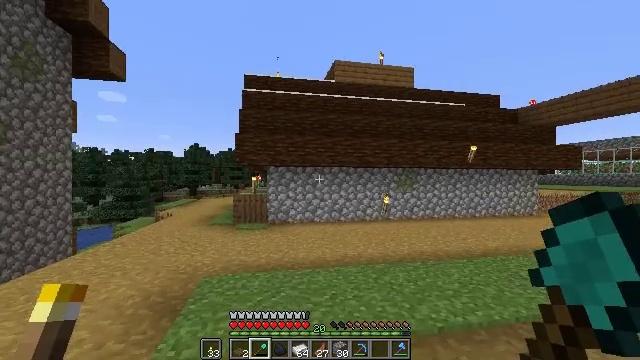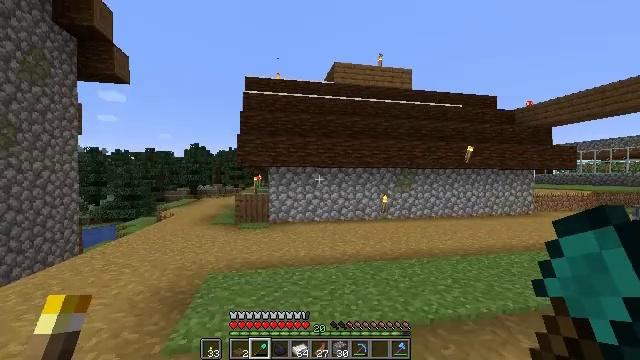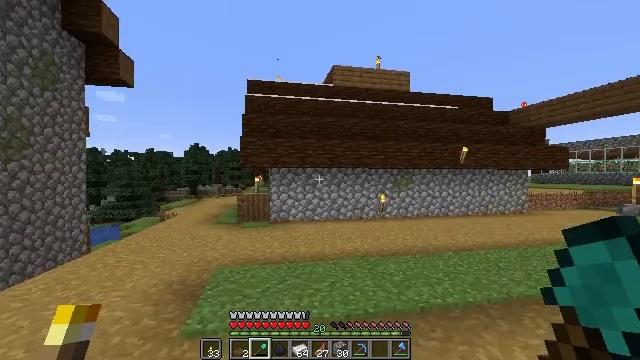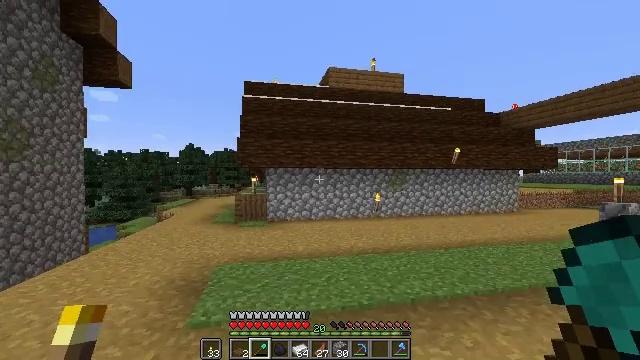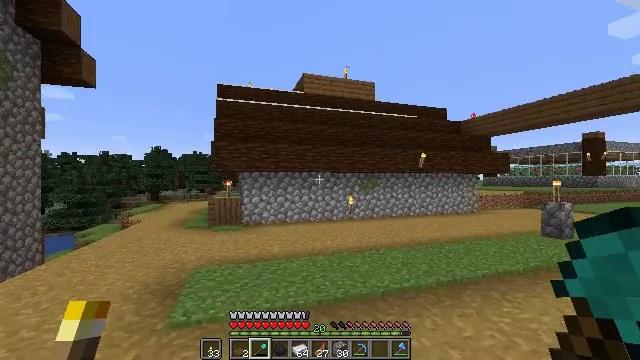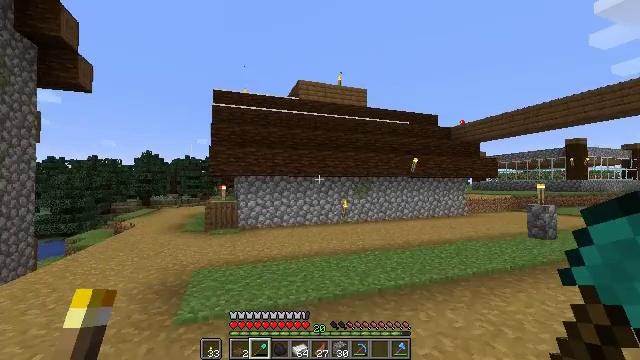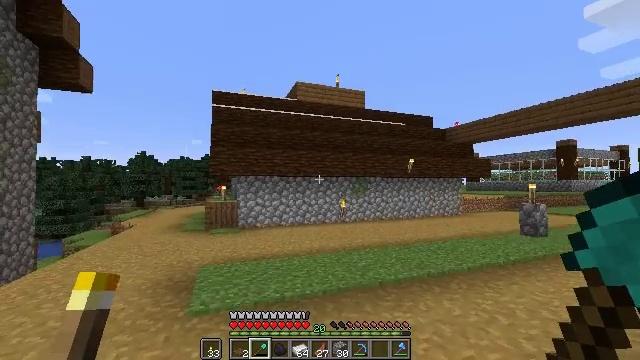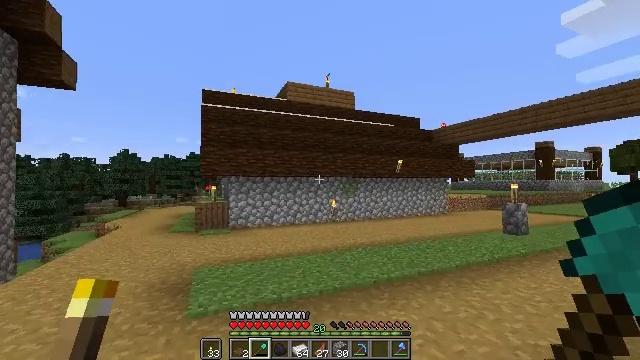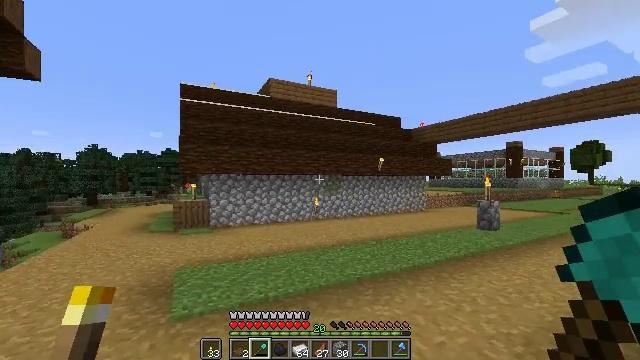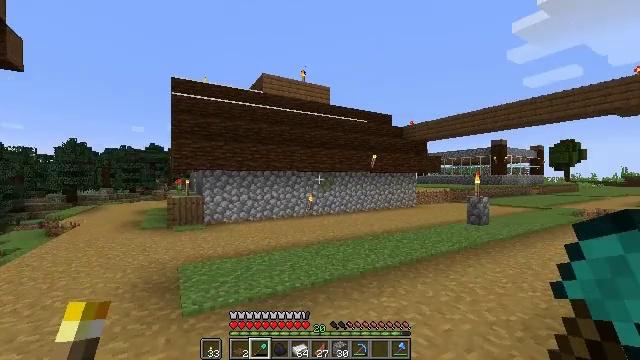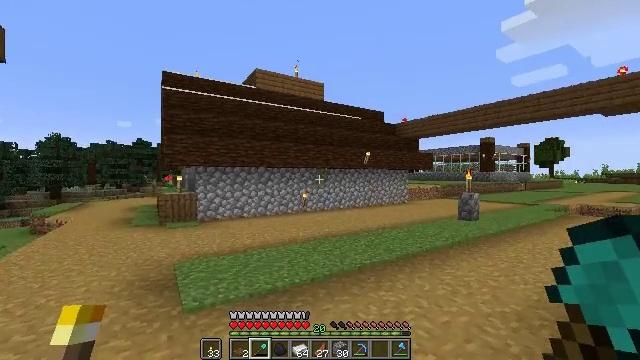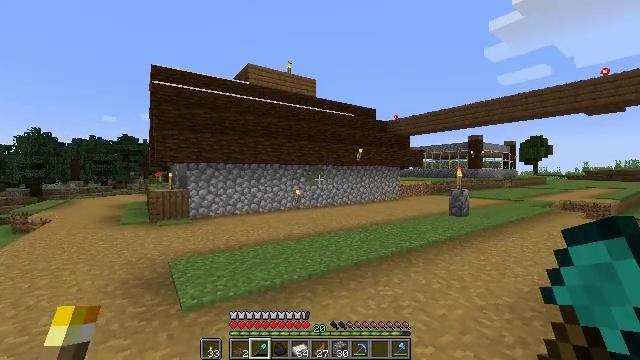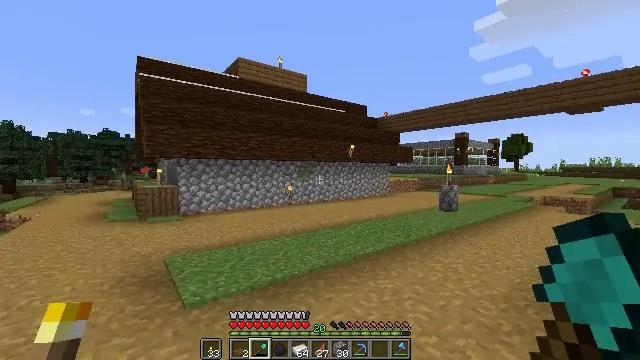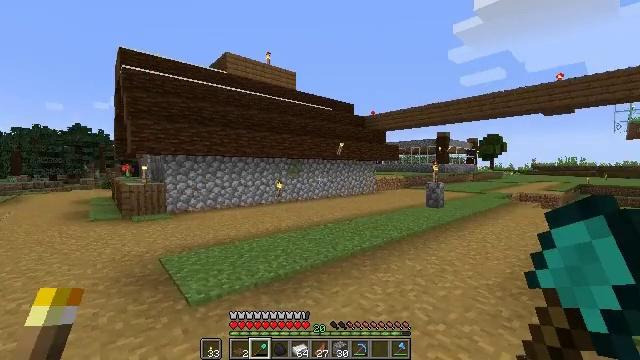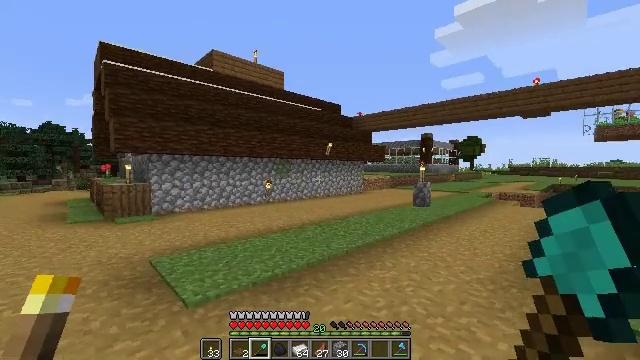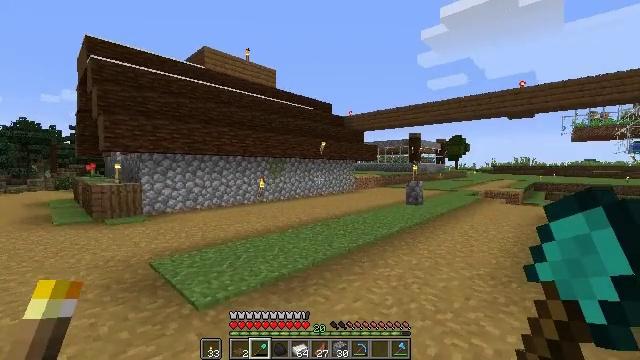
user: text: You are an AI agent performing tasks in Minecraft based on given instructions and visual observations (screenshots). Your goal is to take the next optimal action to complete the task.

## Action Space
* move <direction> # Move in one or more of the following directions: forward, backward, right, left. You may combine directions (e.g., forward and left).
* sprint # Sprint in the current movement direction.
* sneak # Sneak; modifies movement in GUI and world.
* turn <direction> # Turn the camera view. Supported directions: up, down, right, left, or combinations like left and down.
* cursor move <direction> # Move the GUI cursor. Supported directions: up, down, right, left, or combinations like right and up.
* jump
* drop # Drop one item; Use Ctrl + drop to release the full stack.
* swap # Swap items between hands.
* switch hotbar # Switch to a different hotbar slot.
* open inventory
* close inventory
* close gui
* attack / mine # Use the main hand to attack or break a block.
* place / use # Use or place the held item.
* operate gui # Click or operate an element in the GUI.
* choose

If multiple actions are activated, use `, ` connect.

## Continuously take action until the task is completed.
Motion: motion action
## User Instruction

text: Craft a light gray carpet.
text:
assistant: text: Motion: move back
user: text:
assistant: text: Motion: move back
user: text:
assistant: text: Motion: move back
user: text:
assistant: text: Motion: move back and move left, turn right
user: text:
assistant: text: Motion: move back and move left, turn right
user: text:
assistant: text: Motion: move back and move left, turn right
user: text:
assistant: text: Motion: move left, turn right
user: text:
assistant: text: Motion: move left, turn right
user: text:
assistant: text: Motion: move left, turn right
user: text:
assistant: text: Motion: move left, turn right
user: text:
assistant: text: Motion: move left, turn right
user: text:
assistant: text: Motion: move left, turn right
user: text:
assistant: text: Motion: move left, turn right
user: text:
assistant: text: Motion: move left, turn right
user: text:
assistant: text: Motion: move left, turn right
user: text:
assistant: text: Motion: move left, turn right
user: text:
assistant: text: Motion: move left, turn right
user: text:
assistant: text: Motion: move left, turn right
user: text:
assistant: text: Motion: no_op
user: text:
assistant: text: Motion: no_op
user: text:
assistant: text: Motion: no_op
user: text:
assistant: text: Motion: no_op
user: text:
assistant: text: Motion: no_op
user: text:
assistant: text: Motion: no_op
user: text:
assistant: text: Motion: no_op
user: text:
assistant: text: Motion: turn left
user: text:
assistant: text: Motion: move left, turn left and up
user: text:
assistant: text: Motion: move left, turn left and up
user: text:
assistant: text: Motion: move left
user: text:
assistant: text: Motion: move left